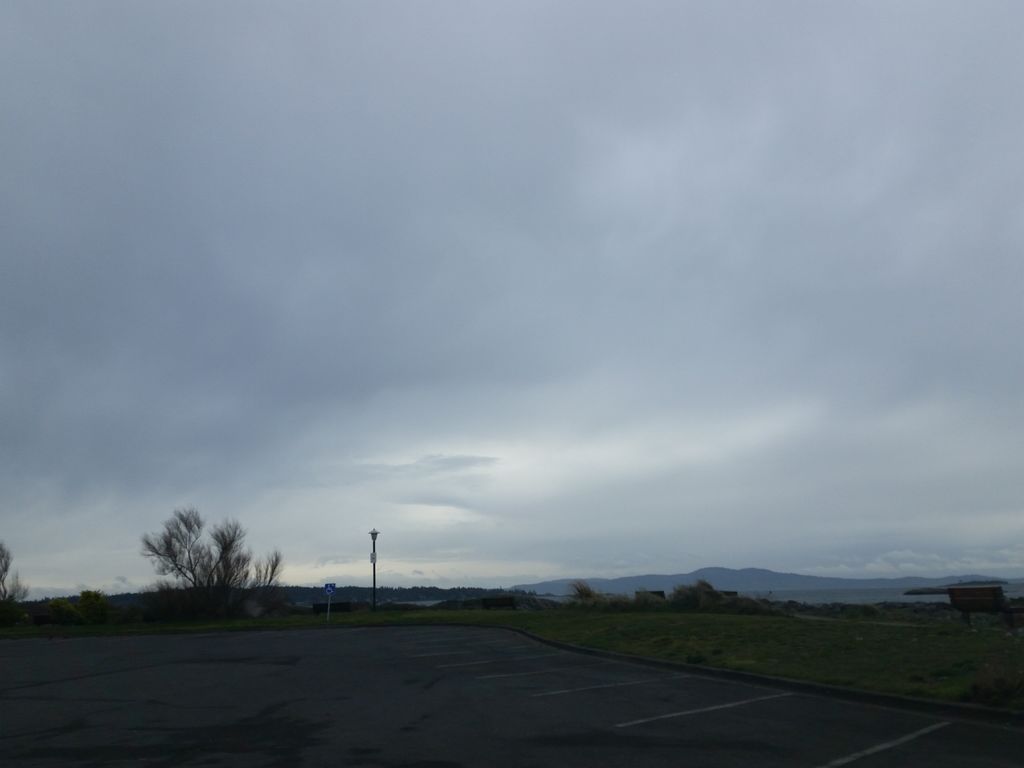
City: victoria